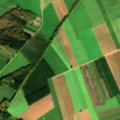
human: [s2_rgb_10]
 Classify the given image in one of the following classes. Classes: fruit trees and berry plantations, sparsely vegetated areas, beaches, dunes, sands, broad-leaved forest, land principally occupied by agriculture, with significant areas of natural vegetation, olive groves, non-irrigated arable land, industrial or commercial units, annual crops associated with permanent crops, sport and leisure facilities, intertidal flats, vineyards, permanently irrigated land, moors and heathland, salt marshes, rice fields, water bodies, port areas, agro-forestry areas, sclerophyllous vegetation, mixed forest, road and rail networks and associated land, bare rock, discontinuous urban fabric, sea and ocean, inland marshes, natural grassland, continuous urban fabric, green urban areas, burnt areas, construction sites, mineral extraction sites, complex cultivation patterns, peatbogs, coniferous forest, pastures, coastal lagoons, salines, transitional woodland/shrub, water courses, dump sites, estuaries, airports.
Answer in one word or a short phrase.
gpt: complex cultivation patterns, coniferous forest, mixed forest